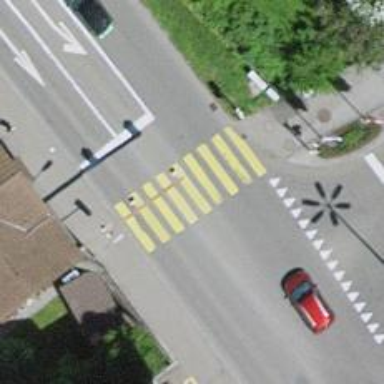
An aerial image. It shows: Crossing with traffic signals.